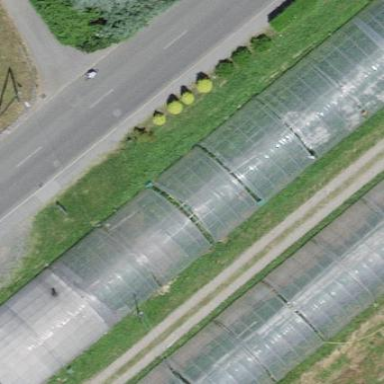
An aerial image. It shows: Greenhouse.